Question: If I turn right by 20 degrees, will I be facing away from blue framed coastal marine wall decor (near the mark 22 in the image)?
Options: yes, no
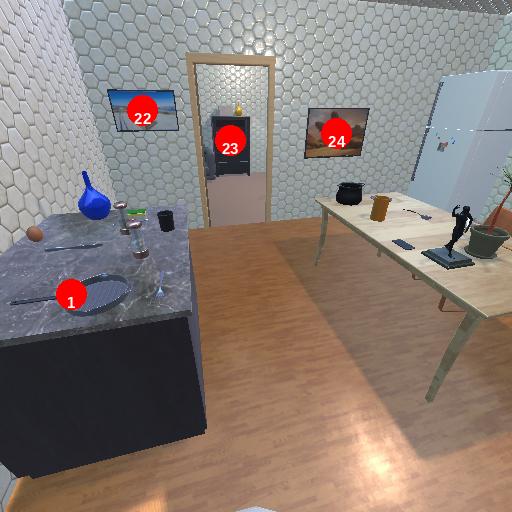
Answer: yes